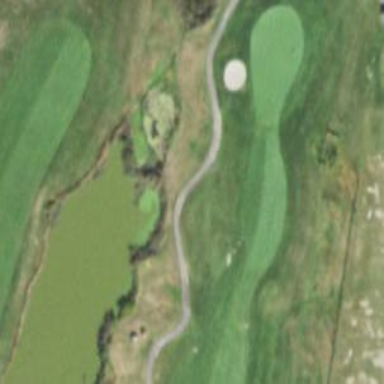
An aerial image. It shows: Path for both road and golf.